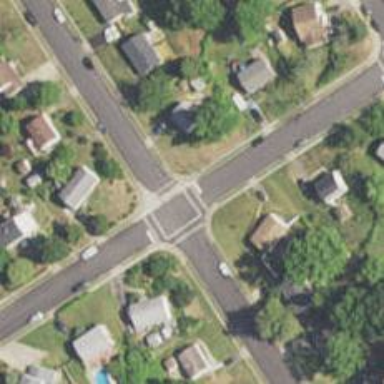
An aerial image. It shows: Marked road crossing.